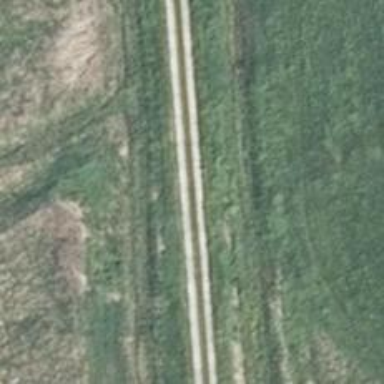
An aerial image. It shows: Unclassified road made of concrete plates.